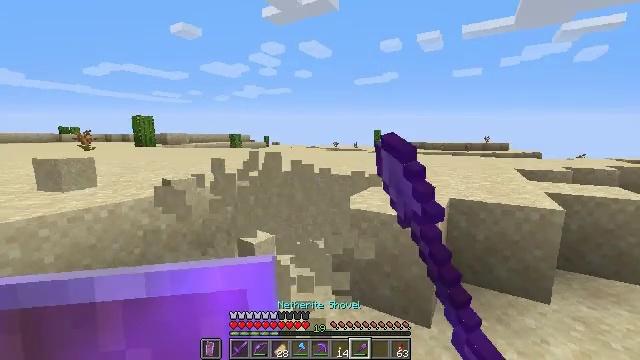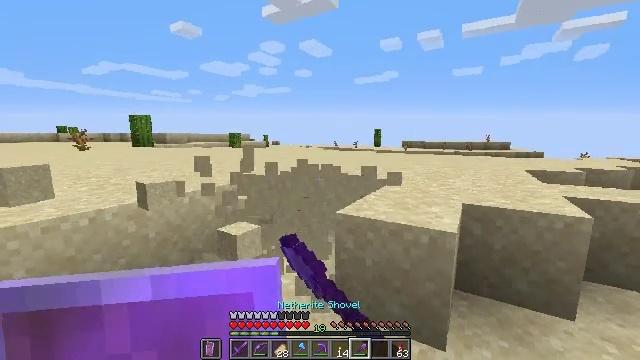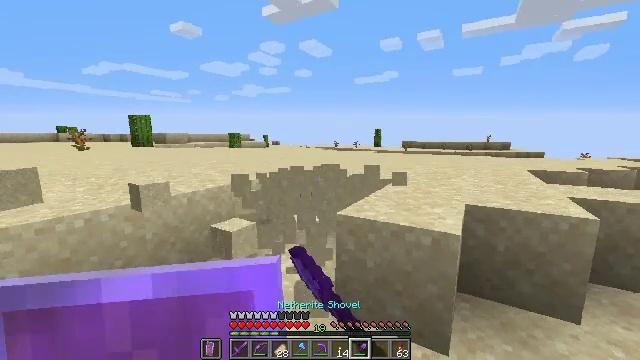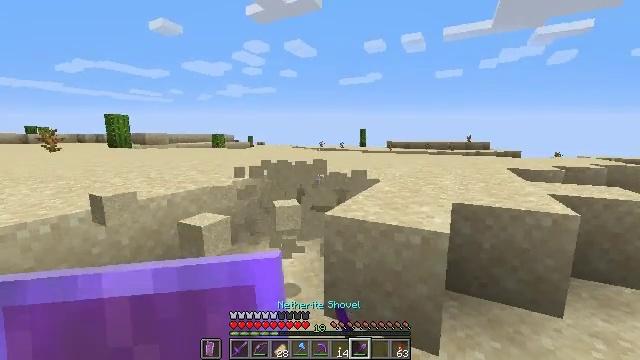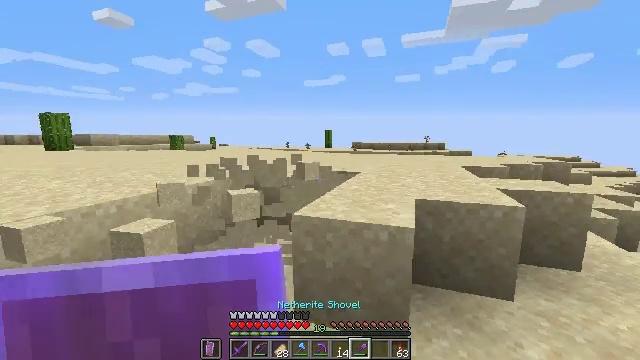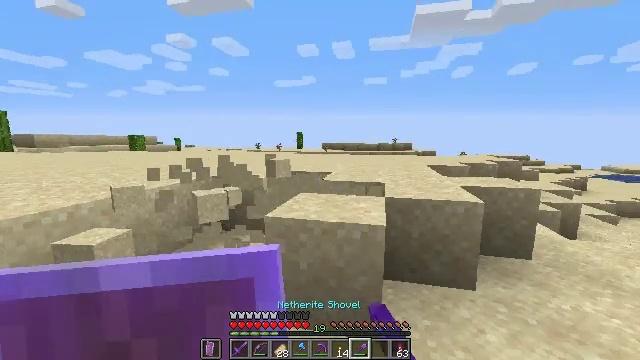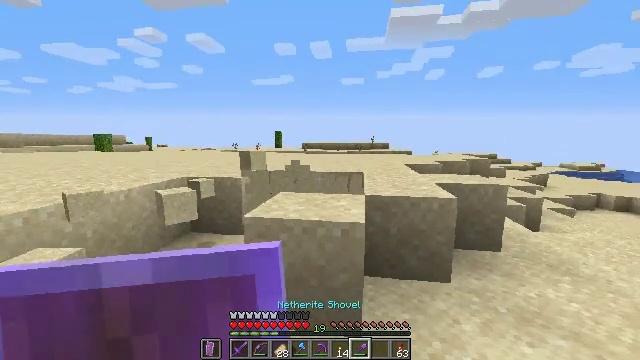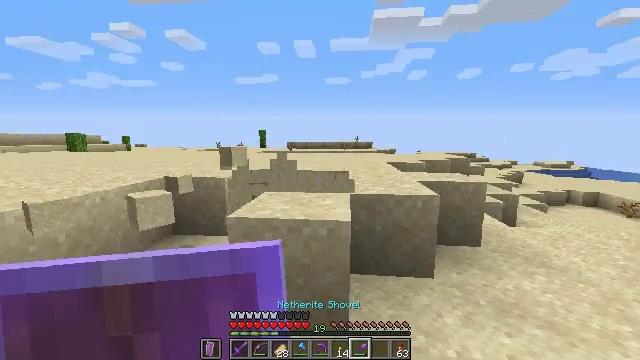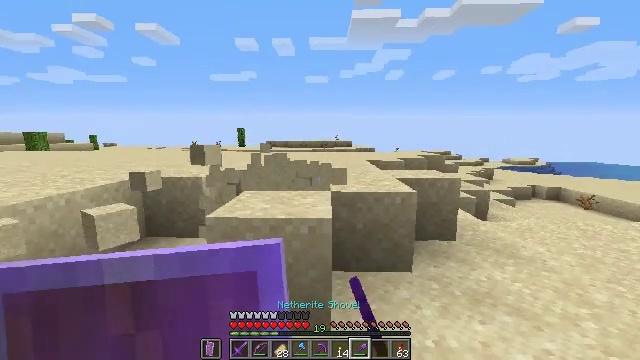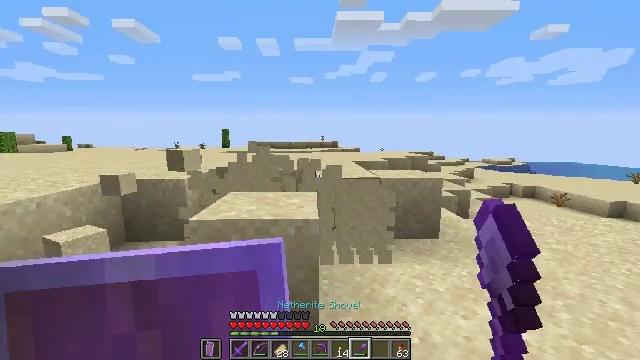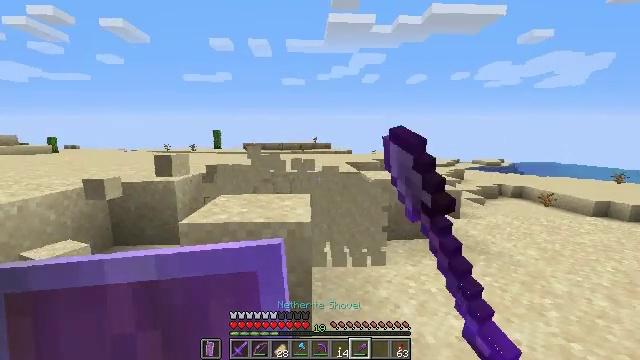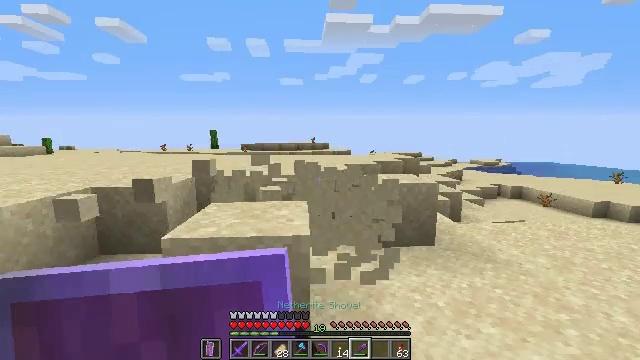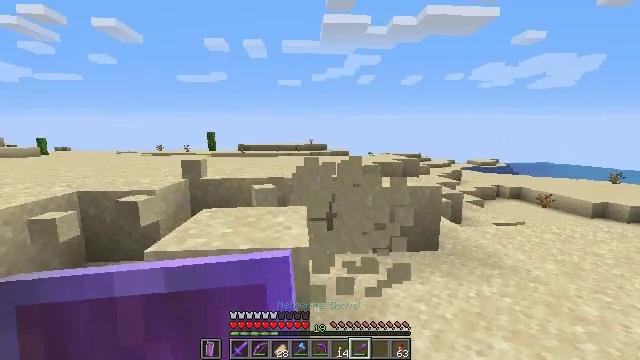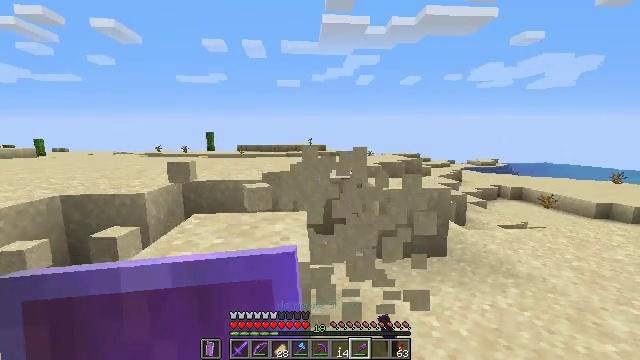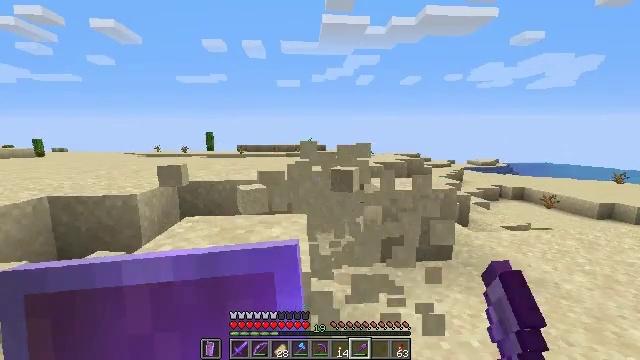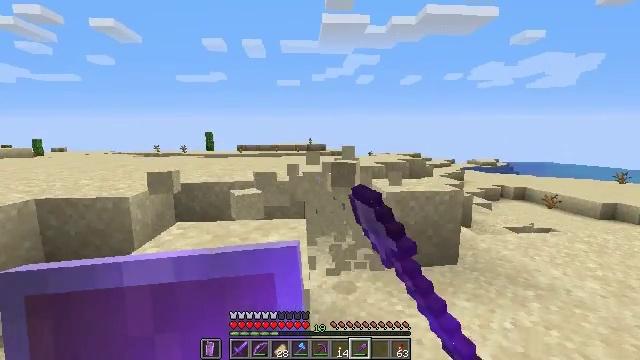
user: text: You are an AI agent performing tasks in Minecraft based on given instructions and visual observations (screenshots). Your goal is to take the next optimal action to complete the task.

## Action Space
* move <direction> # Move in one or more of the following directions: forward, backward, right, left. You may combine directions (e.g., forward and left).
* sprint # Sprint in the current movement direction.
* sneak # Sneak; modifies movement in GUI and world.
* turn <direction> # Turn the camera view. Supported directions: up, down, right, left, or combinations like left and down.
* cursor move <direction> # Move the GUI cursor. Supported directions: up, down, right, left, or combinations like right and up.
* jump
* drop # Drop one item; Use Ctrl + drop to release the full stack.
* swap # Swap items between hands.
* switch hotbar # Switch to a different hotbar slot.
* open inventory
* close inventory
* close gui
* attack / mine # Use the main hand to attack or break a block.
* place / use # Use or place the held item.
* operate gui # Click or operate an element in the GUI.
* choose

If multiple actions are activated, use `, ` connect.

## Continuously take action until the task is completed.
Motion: motion action
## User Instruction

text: Break the sand block.
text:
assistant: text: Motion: attack / mine
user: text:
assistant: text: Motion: attack / mine
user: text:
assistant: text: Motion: turn right, attack / mine
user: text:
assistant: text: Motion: turn right, attack / mine
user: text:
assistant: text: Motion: turn right, attack / mine
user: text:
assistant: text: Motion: turn right, attack / mine
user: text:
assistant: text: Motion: turn right, attack / mine
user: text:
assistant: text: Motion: turn right, attack / mine
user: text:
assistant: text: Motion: turn right, attack / mine
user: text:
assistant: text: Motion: move forward, turn right, attack / mine
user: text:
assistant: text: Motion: move forward, attack / mine
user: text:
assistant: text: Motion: move forward, attack / mine
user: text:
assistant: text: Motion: move forward, attack / mine
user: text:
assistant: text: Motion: move forward, attack / mine
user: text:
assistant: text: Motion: move forward, attack / mine
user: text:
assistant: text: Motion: move forward, attack / mine
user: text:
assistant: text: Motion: attack / mine
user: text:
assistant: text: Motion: turn left
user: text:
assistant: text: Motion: turn left
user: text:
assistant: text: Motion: move back, turn left
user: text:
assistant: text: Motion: move back, turn left
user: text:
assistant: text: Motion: move back, turn left
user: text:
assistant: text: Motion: move back
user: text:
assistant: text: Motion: move back, turn left
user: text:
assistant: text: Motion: no_op
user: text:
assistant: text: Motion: turn left
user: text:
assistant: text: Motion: turn left
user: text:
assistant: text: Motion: no_op
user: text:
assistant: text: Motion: no_op
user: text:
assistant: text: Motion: no_op